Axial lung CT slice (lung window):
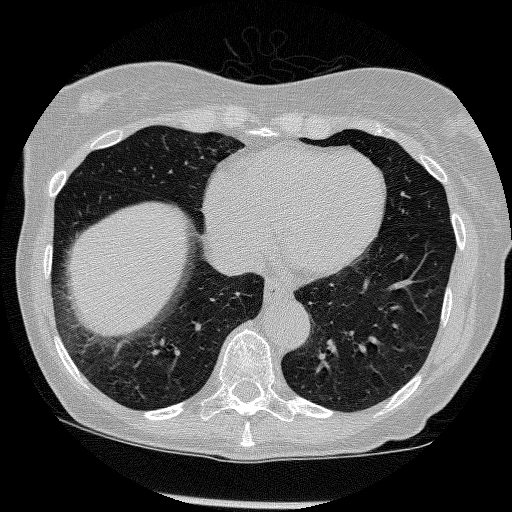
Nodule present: no